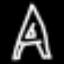
Label: The Eiffel Tower